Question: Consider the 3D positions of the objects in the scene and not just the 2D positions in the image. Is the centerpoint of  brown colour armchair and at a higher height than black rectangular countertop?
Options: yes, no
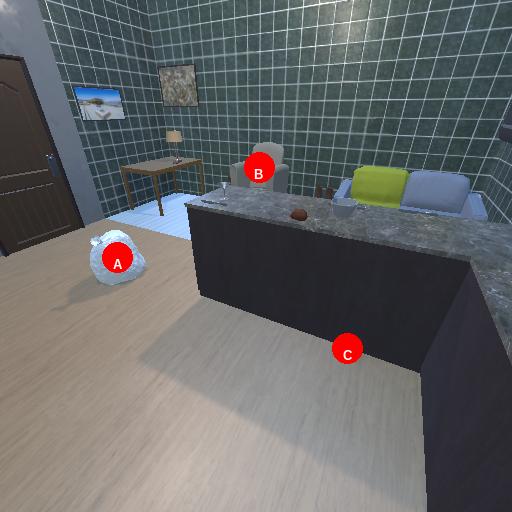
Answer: yes